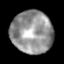
Tissue: lung
Cell type: Others
Senescence score: 0.2016
Nuclear area (px): 1728
Mean DAPI intensity: 148.111